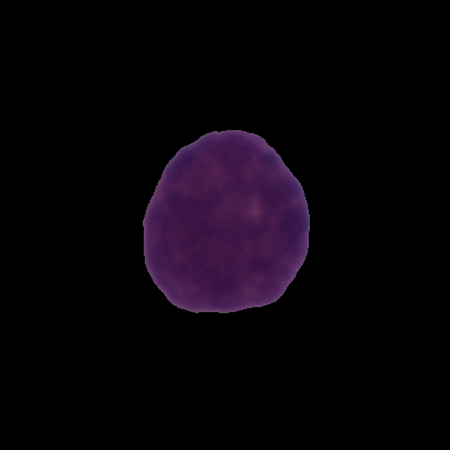
Label: healthy